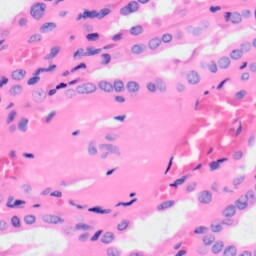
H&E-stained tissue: Kidney